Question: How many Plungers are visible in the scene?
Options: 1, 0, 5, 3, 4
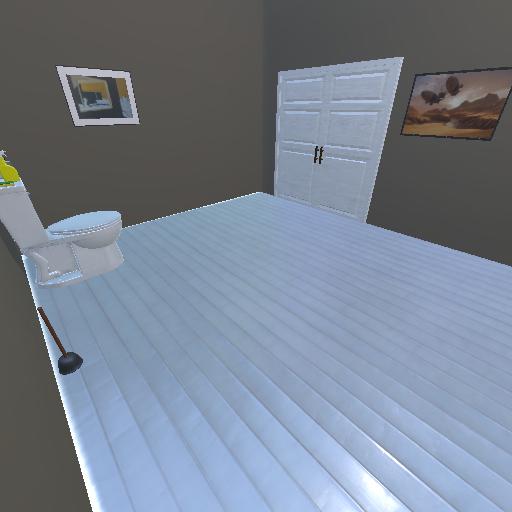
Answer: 1